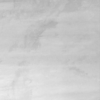
Label: not_dusty